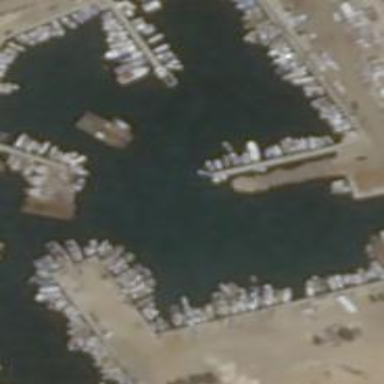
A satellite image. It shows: Man-made pier.